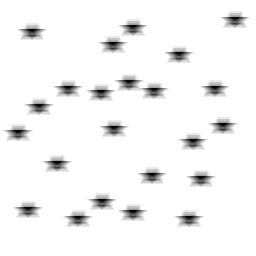
Squares: 0
Triangles: 0
Stars: 23
Total shapes: 23